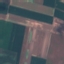
Label: AnnualCrop